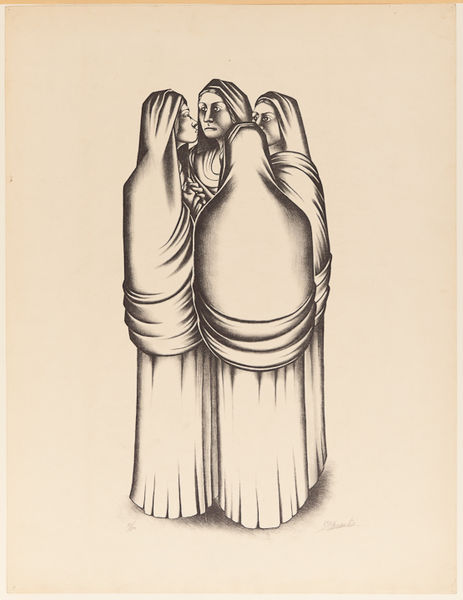
Titel: The Gossips
Künstler: Francisco Dosamantes
Standort: Amherst (Massachusetts, USA)
Institution: Mead Art Museum, Amherst College
Schlagwörter: umhang, frauen, schwarz, zeichnung, rock, augen, gesicht, people, robes, women, dresses, hair, skirt, woman, halstuch, bauer, nonne, sad, head, eyes, black and white, sketch, draped, prayer, close, pencil, circle, nonnen, four, mouse, penis, surreal, bitter, hood, nuns, nun, together, grim, hooded, unhappy, anal sex, asdffffffffuuuuuuuu, dildoes, triple penetrater, old bitches, nus, 4 women, robed, colourless